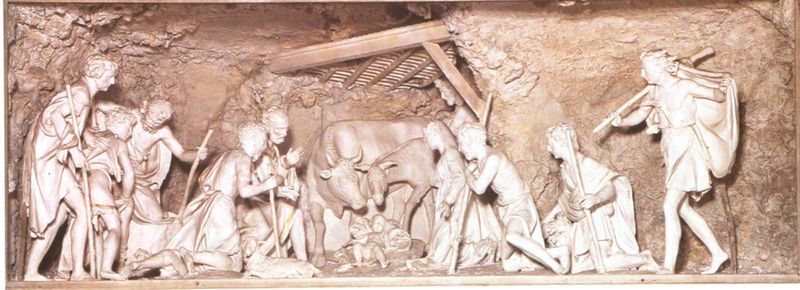
Titel: Anbetung der Hirten
Standort: Modena, Dom S. Gimignano (EU - I - Emilia-Romagna)
Schlagwörter: felsen, marmor, dach, stein, kind, höhle, esel, skulptur, figuren, lamm, knien, christus, jesus, grotte, stall, maria, jesu, ochse, hirten, eilen, christi, josef, geburt, krippe, weihnachten, ochs, jesuskind, hierten, krippenfiguren, krippe bethlehem geburt jesus